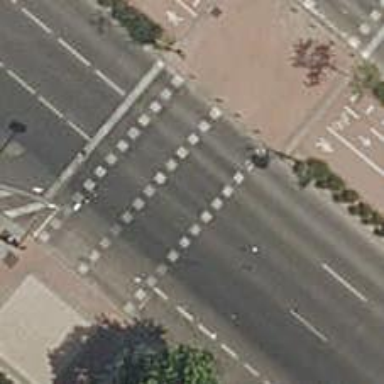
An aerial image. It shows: Road crossing with traffic signals.